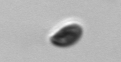
Label: Cryptophyta